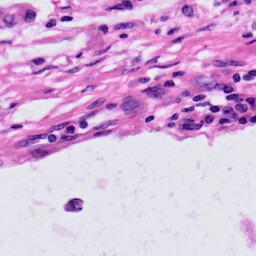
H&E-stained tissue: Skin